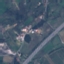
Label: Highway